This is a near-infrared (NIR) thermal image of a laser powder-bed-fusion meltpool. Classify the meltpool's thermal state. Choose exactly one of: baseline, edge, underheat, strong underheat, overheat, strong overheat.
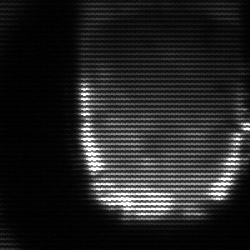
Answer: baseline